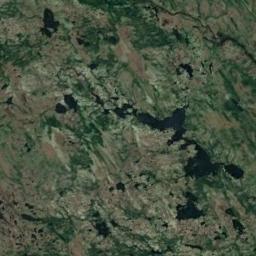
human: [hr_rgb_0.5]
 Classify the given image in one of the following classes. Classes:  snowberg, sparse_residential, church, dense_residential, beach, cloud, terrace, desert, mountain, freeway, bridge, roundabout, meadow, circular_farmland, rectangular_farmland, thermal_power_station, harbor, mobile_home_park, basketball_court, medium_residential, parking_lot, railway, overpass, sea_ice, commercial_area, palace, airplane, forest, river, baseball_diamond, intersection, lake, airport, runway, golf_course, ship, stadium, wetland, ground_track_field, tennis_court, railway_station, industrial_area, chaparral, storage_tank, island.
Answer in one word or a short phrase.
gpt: wetland